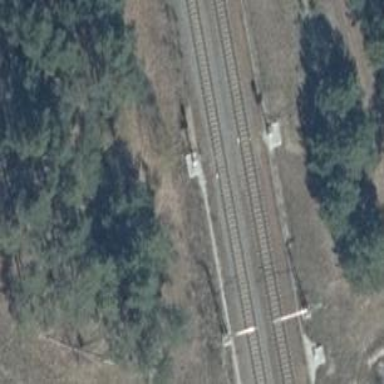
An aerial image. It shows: Railway signal with block marker for train protection.